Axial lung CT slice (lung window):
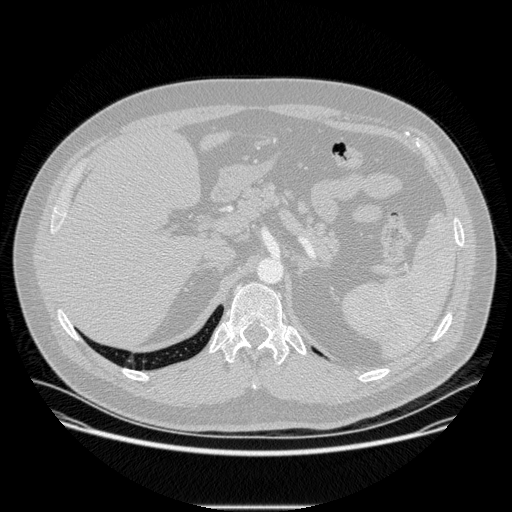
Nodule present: no